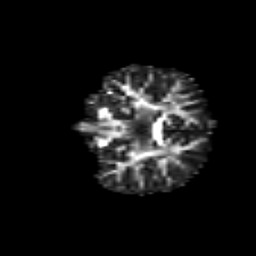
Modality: FA
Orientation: coronal
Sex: female
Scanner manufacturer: siemens
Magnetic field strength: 3 T
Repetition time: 5 s
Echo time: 0.071 s